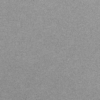
Label: dusty